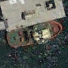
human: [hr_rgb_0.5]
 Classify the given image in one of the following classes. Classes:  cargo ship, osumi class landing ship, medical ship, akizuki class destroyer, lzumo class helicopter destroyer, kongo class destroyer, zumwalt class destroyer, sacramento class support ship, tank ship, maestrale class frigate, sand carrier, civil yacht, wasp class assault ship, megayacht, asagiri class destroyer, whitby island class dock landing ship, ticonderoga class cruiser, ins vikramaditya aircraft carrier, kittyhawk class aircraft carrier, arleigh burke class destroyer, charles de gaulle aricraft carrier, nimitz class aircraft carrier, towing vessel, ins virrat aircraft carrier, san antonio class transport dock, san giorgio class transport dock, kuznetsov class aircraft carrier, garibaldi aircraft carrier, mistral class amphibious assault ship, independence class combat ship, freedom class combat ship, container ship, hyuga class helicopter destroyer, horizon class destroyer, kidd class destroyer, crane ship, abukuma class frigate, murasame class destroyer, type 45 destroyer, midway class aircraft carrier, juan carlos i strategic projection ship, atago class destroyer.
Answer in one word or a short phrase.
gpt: Towing vessel